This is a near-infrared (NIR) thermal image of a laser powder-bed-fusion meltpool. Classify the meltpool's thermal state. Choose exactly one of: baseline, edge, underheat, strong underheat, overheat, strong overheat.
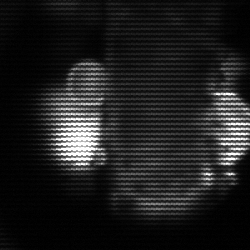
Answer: strong underheat